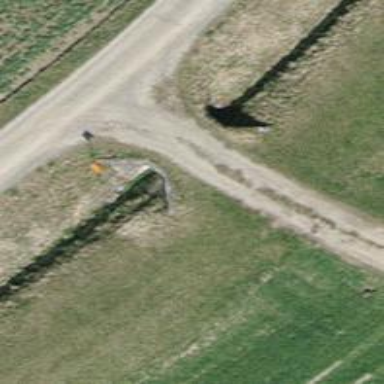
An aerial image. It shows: Tunnel.